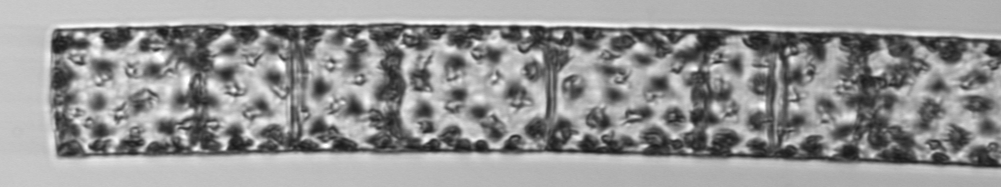
Label: Guinardia_flaccida